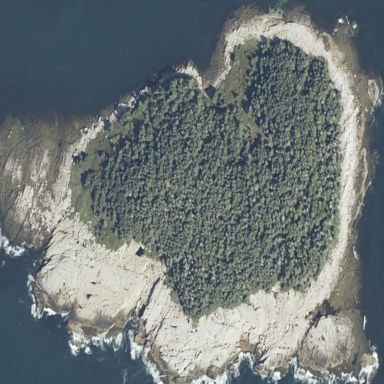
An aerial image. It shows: Island with natural coastline.